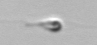
Label: flagellate_morphotype3